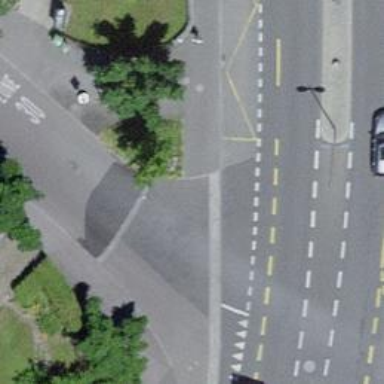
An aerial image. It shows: Platform for public transport is situated by the road.